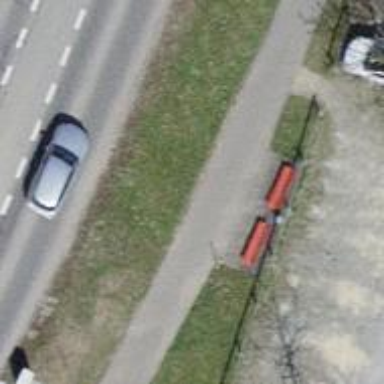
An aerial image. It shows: Red bench.